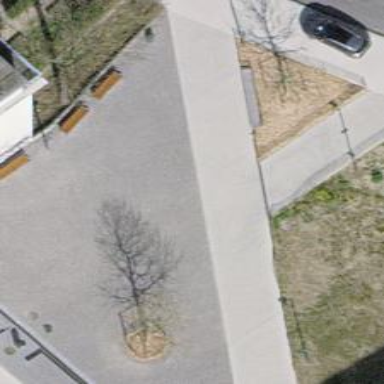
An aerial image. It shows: Concrete footway.